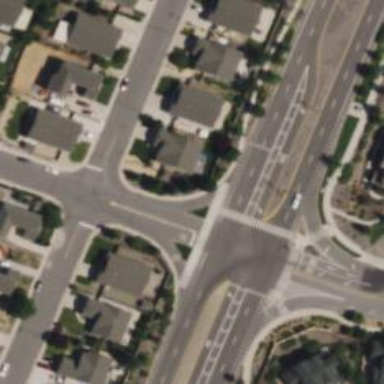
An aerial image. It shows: Residential road with separate asphalt sidewalk.